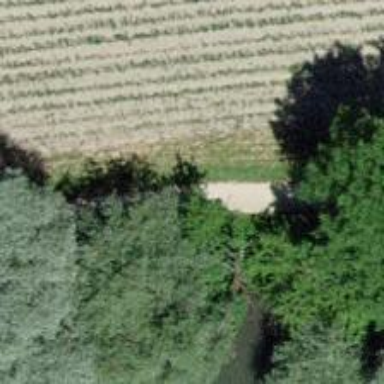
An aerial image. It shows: Path.